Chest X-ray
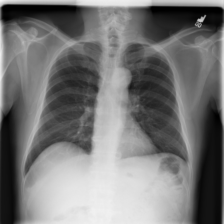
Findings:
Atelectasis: negative
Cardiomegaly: negative
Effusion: negative
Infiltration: positive
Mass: negative
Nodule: negative
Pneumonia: negative
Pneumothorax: negative
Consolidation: negative
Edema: negative
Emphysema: negative
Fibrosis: negative
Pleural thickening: negative
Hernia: negative